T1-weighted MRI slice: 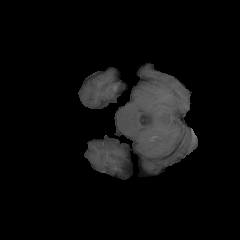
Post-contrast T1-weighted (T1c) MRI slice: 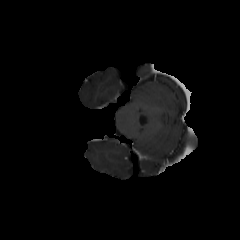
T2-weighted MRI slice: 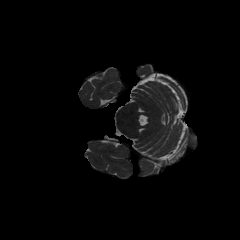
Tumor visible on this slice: no